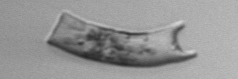
Label: Eucampia_morphytype1